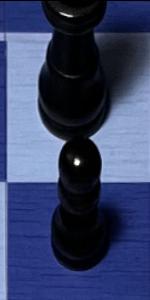
Label: Pawn_Black